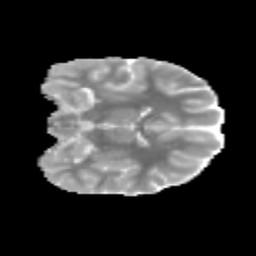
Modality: MD
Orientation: coronal
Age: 12
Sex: male
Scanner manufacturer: siemens
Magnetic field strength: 3 T
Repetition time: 3.8 s
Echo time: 0.07 s